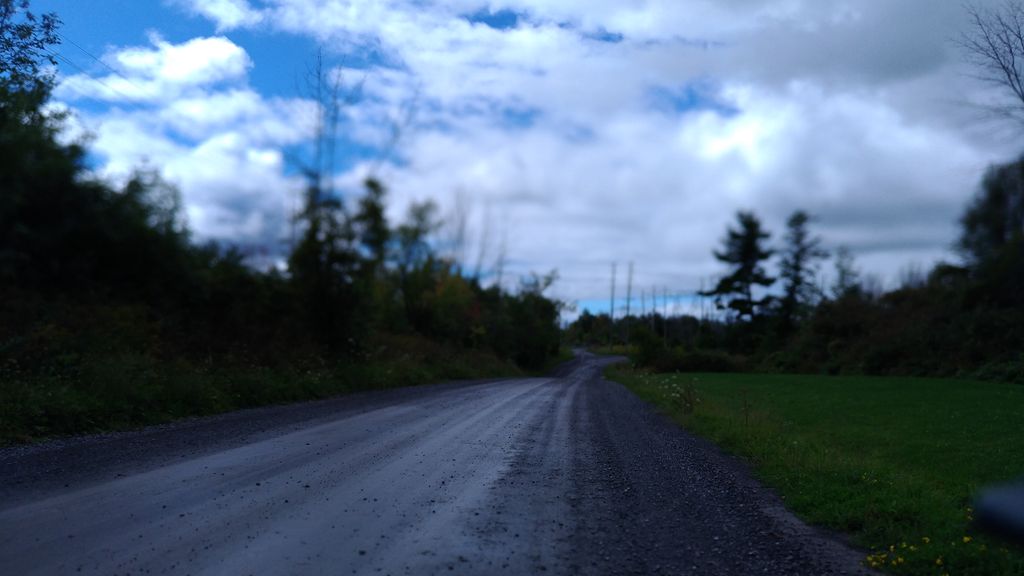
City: ottawa-gatineau